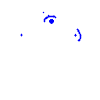
Particle: pion